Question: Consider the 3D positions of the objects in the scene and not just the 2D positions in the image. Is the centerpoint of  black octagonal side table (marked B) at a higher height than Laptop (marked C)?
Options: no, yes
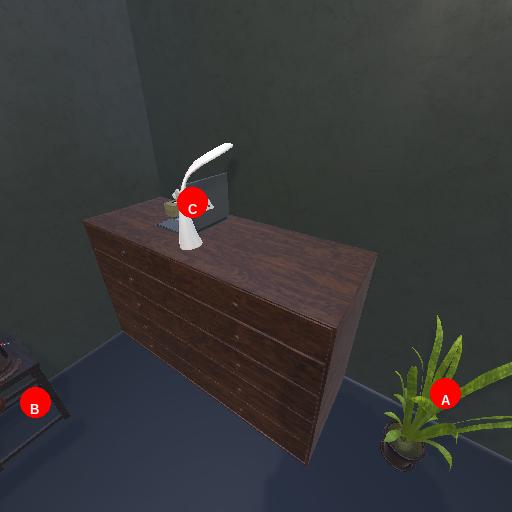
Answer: no